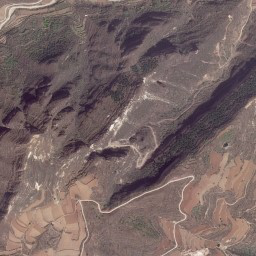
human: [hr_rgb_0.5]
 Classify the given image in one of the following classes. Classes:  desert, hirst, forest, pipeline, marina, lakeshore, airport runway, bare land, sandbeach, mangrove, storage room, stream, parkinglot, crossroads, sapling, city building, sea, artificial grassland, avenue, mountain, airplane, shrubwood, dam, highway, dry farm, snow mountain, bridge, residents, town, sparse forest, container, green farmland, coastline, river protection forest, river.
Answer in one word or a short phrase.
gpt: mountain